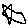
Label: star